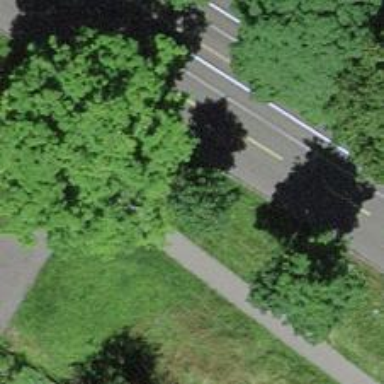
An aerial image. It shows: Tree-lined avenue.